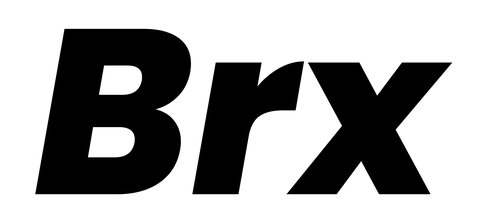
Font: Poppins-ExtraBoldItalic